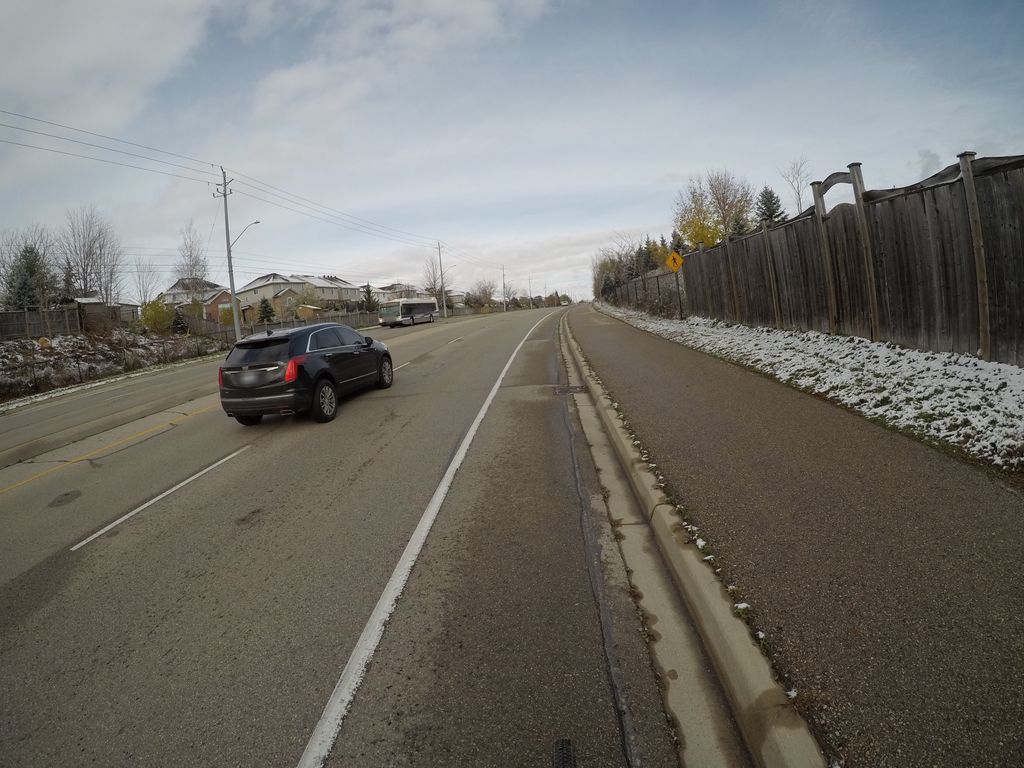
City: kitchener-waterloo